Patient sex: M
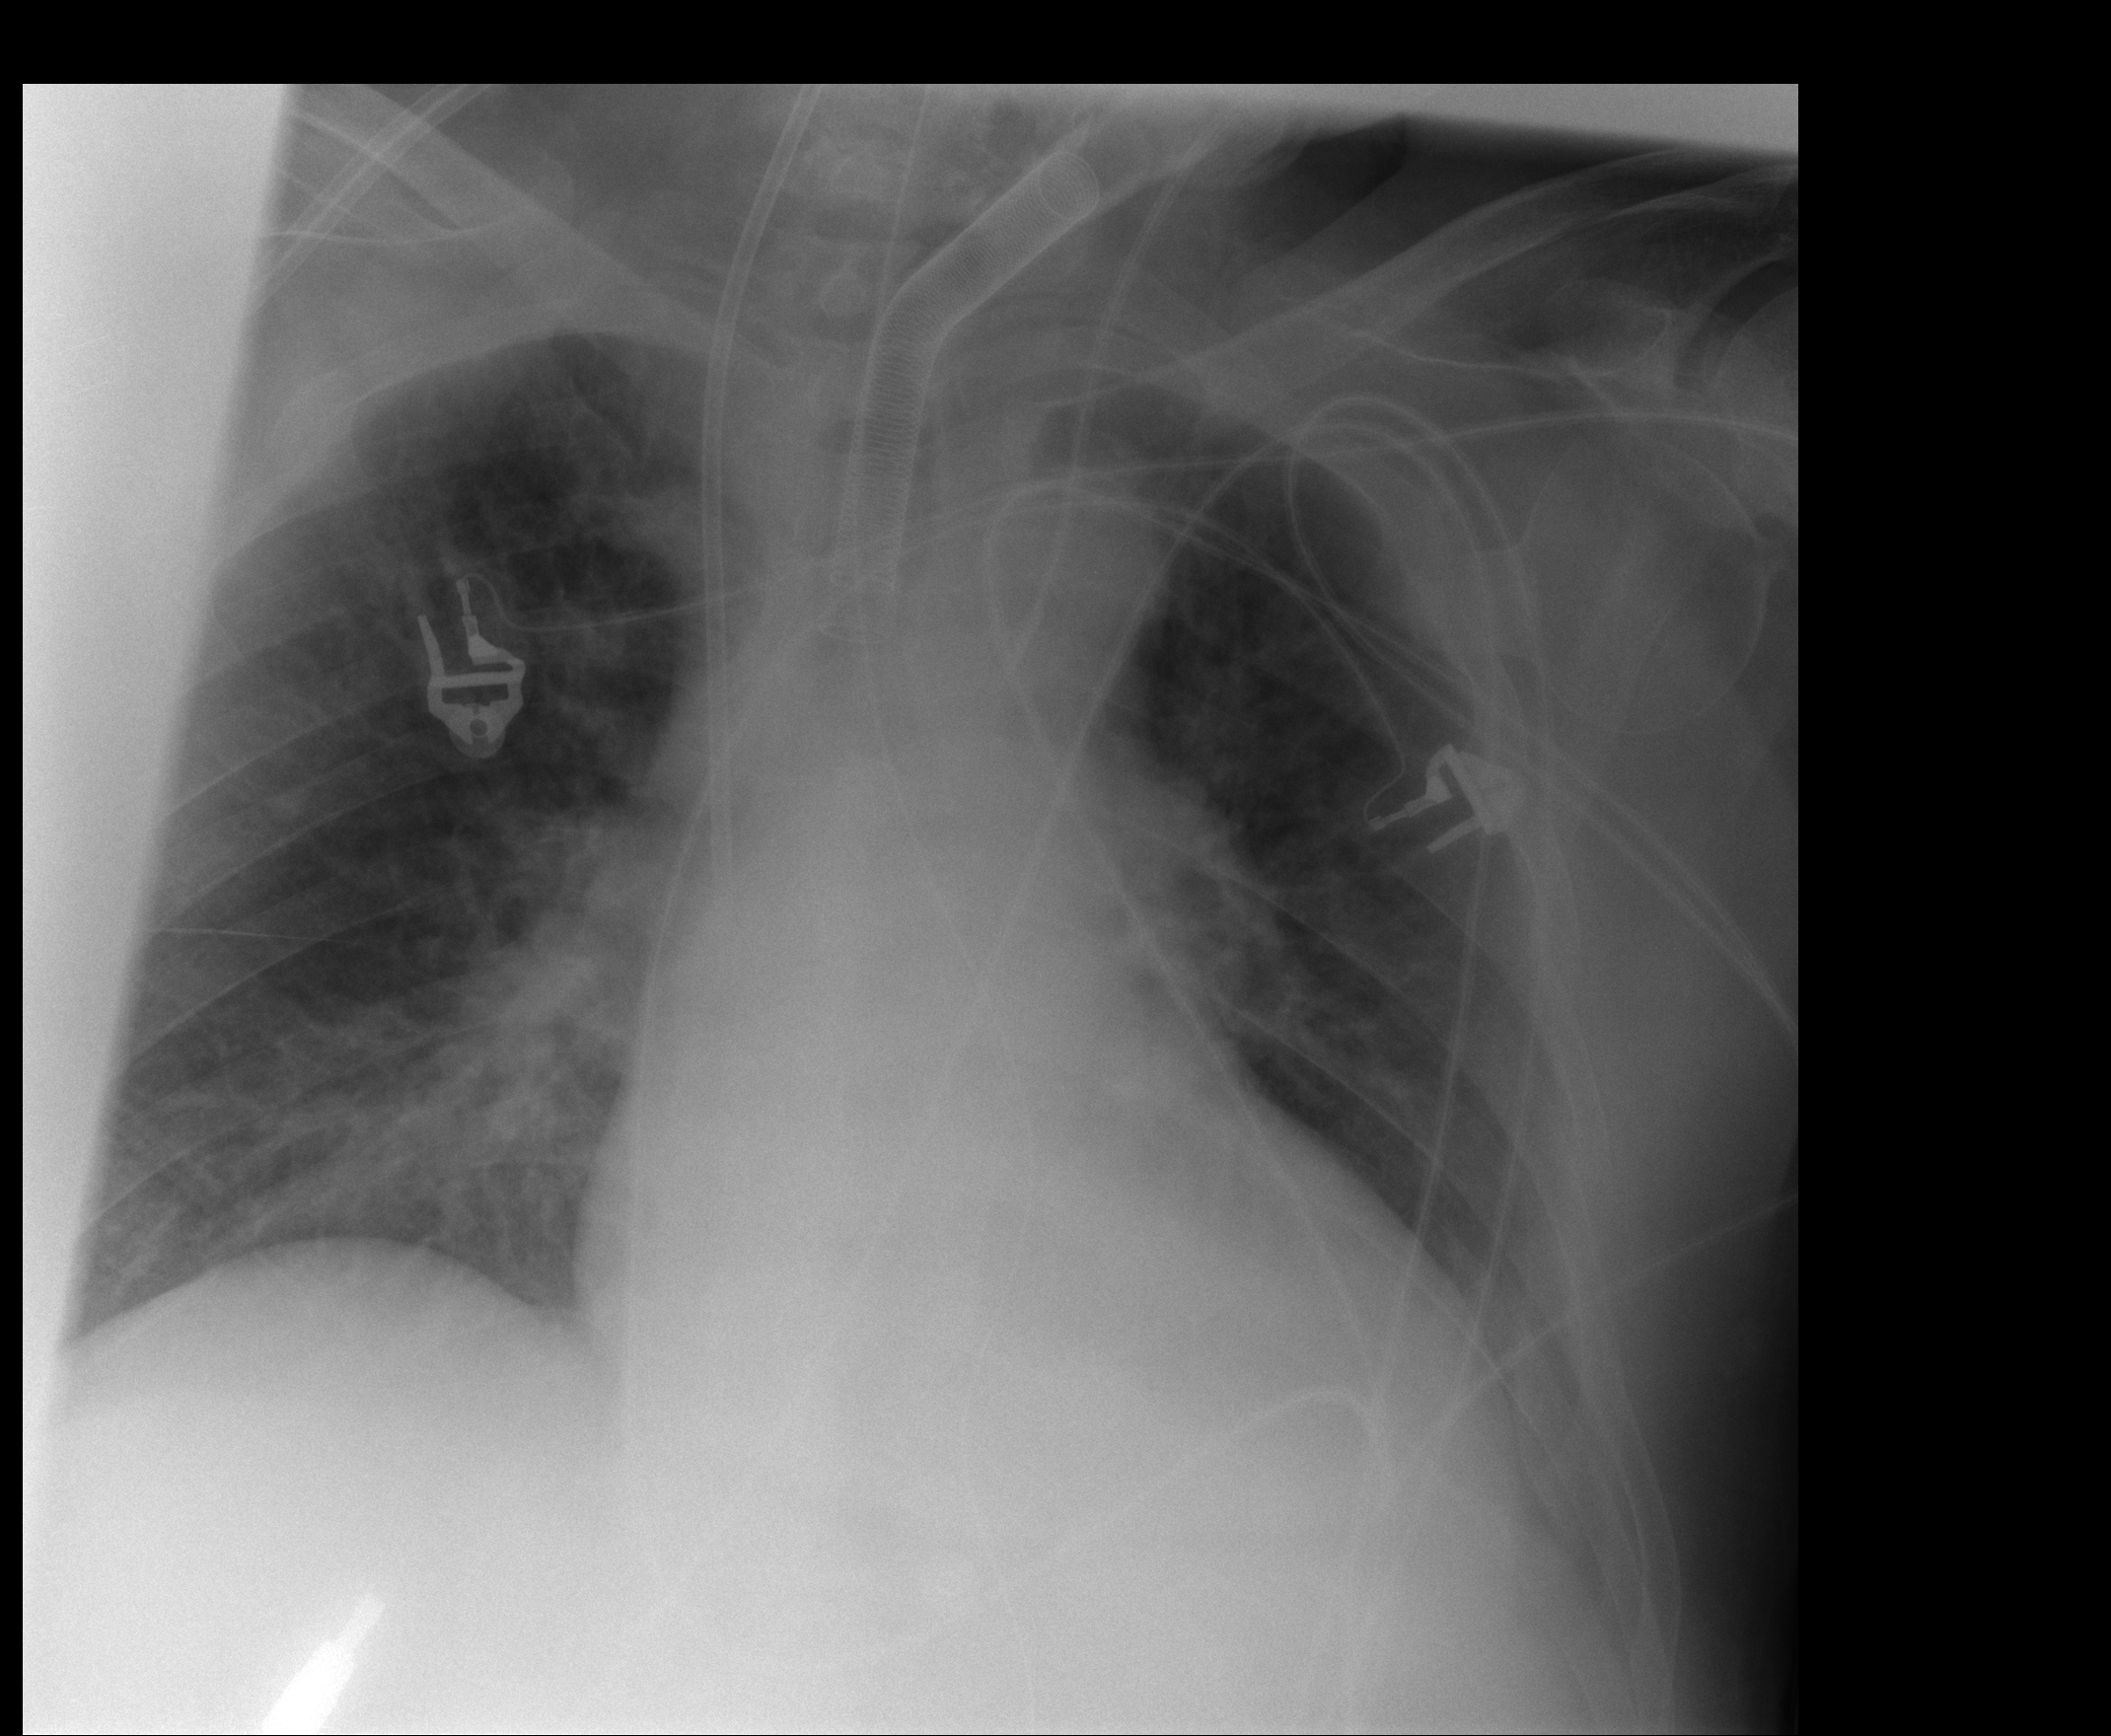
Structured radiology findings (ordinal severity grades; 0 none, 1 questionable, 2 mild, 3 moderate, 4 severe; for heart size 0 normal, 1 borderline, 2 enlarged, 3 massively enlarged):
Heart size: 2
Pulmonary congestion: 2
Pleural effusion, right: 0
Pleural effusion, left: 2
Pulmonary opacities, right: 2
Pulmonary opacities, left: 2
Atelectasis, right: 2
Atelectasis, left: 1